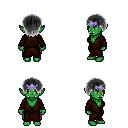
a pixel art fantasy rpg character, female body template, orc, green skin, brown robe, magenta pants, gray plain hairstyle, purple tiara, four views (front, back, left, right), 2x2 character sprite sheet, small pixel art, hard edges, no anti-aliasing